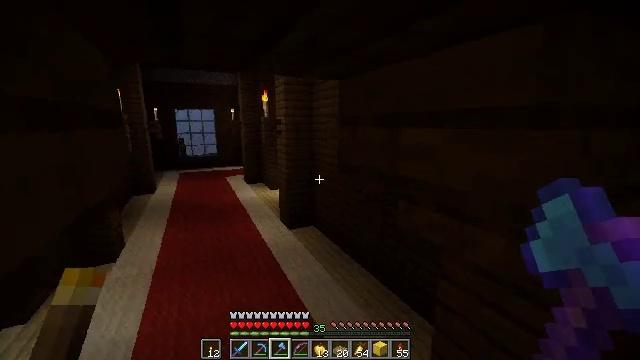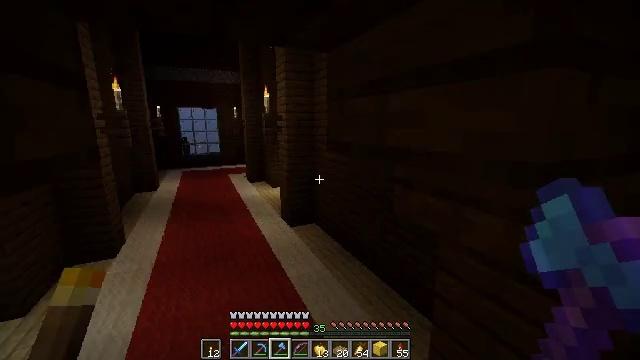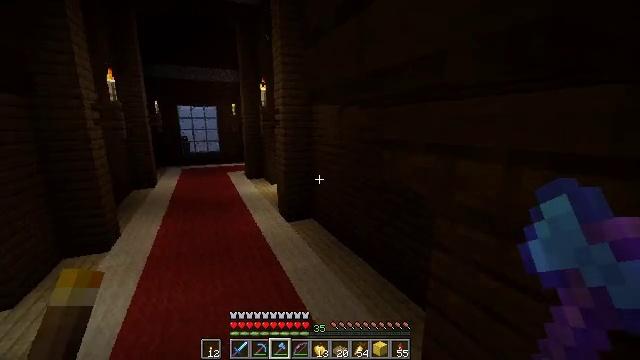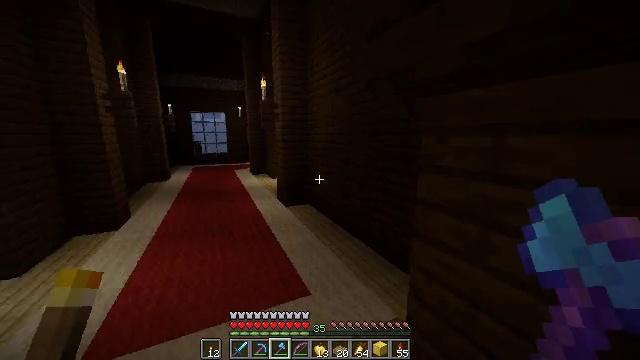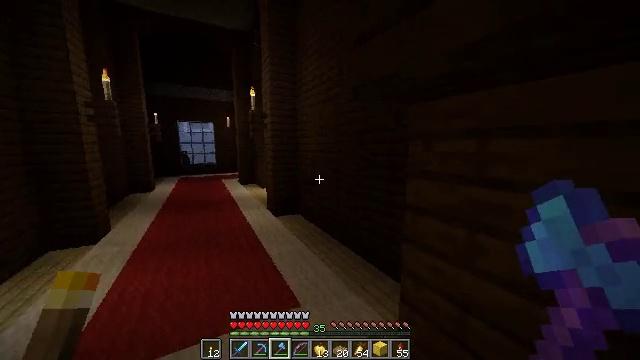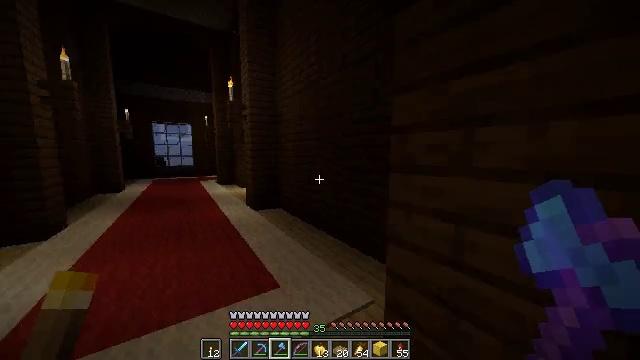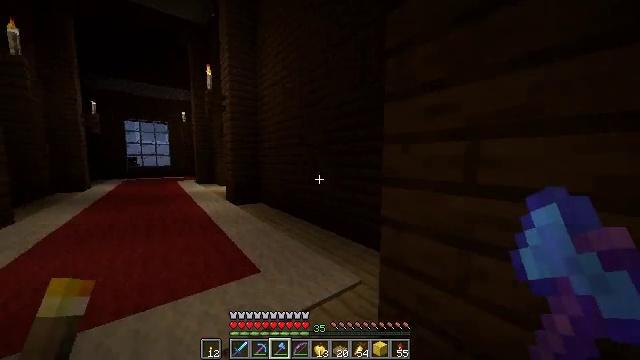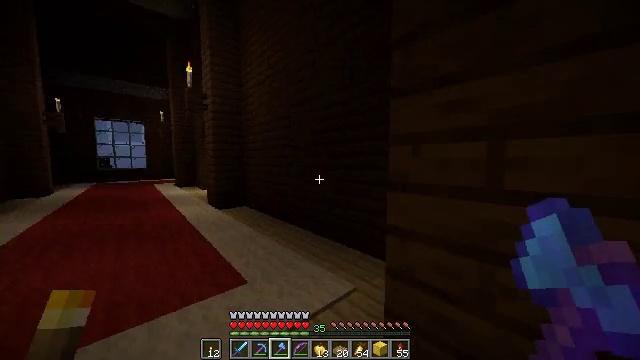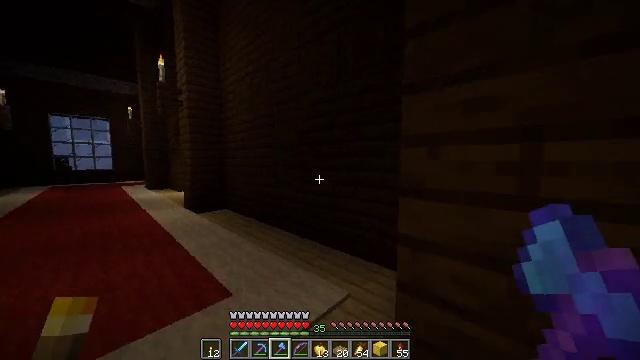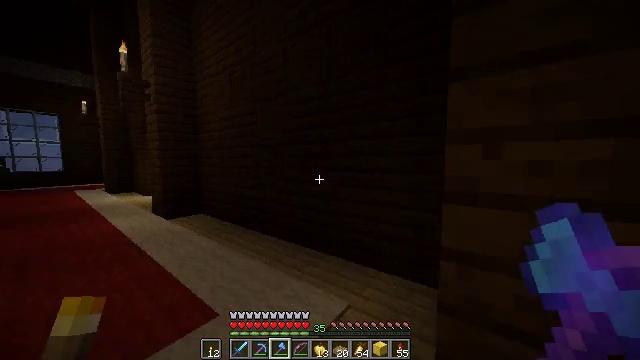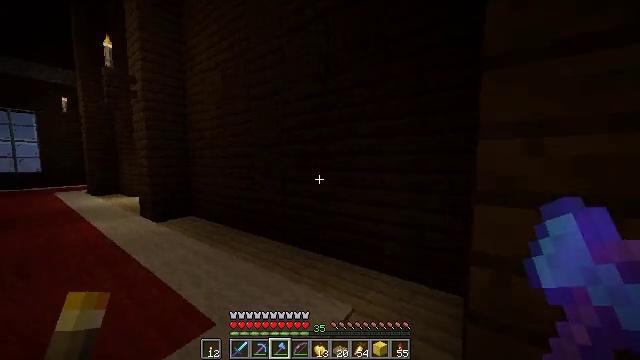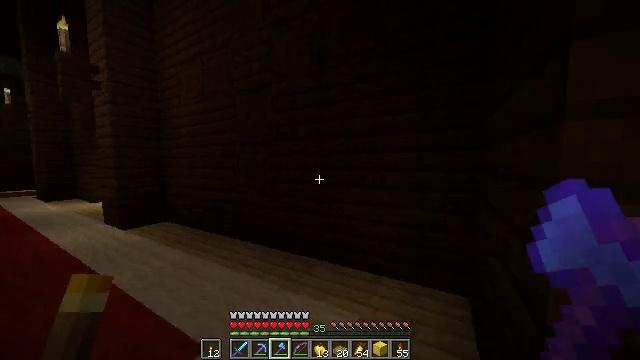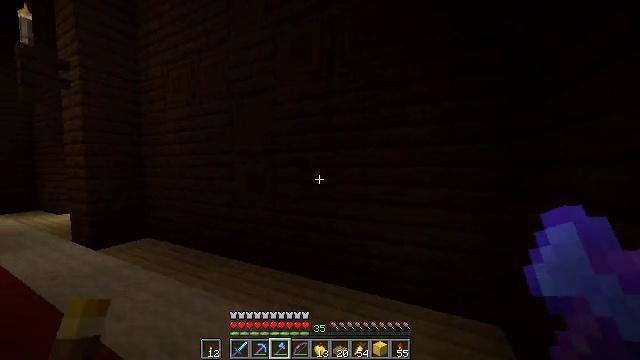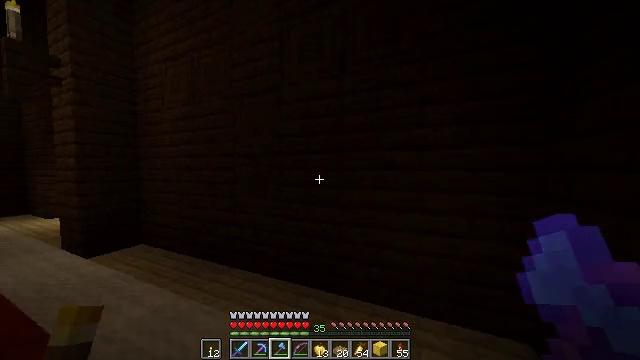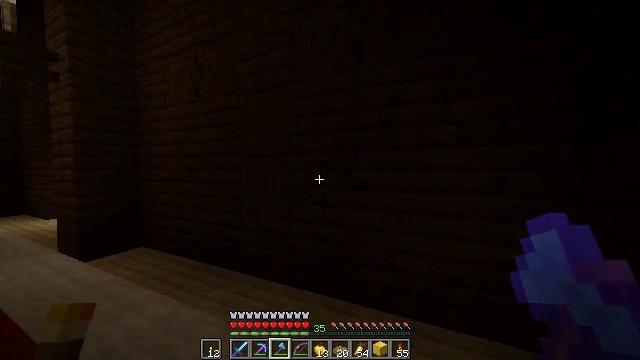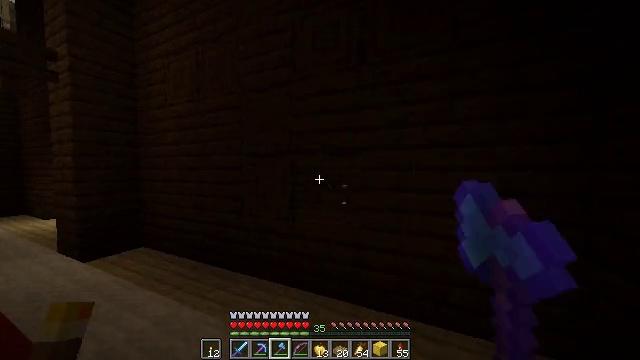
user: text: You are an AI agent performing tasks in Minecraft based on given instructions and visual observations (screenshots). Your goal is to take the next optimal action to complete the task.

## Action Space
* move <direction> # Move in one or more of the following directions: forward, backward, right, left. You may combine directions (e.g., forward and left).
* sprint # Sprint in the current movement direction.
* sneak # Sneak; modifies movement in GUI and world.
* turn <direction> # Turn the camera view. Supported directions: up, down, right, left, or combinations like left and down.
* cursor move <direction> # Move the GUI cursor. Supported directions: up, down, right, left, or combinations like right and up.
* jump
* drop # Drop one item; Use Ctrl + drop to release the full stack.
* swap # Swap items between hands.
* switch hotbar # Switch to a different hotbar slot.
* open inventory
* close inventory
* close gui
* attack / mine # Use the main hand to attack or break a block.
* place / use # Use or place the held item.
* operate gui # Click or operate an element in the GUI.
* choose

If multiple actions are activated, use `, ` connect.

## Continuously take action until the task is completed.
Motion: motion action
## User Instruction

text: Retrieve dark oak planks for building.
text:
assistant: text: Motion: move forward, sprint
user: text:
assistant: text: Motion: move forward and move left, sprint
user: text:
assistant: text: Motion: move forward and move left, sprint
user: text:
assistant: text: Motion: move forward and move left, sprint, turn right and up
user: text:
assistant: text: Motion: move forward and move left, sprint, turn right and up
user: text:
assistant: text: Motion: move forward and move left, sprint, turn right and up
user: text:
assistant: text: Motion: move forward and move left, sprint, turn right
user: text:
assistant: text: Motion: move forward and move left, sprint, turn right
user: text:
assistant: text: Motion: move forward and move left, sprint, turn right
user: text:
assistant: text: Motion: move forward and move left, sprint, turn right
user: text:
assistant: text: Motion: move forward and move left, turn right
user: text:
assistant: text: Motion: move forward and move left, turn right and up
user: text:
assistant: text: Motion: move forward and move left
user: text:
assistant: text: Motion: move forward and move left, attack / mine
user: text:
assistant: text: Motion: move forward and move left, attack / mine
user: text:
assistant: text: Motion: move forward and move left, attack / mine
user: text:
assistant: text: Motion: move forward and move left, attack / mine
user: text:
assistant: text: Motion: move forward, turn right, attack / mine
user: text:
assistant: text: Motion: attack / mine
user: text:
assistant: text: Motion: attack / mine